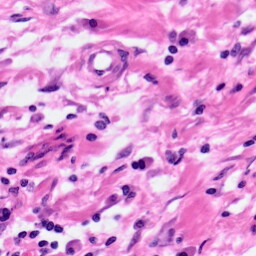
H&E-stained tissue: Pancreatic